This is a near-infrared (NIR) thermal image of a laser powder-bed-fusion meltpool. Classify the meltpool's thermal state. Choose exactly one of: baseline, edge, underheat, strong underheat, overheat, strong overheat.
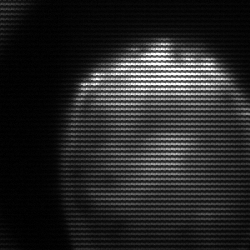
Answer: edge